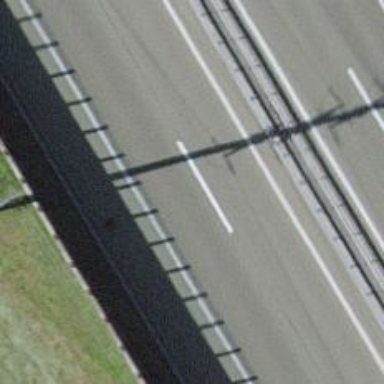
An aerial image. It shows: Asphalt motorway.